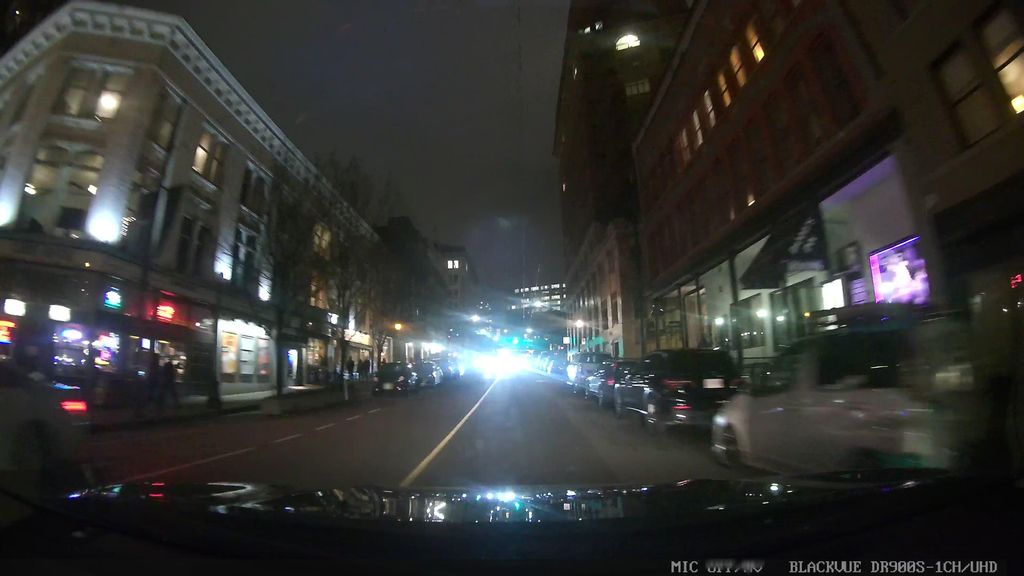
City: vancouver